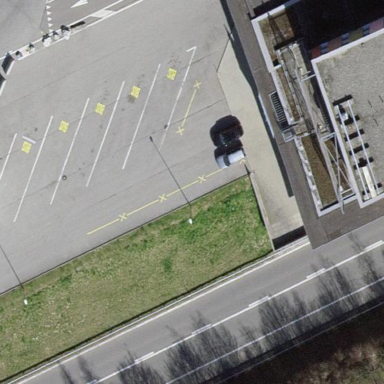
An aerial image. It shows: Parking area designated for tourist buses.